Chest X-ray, PA view. Patient: 58 years old, sex M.
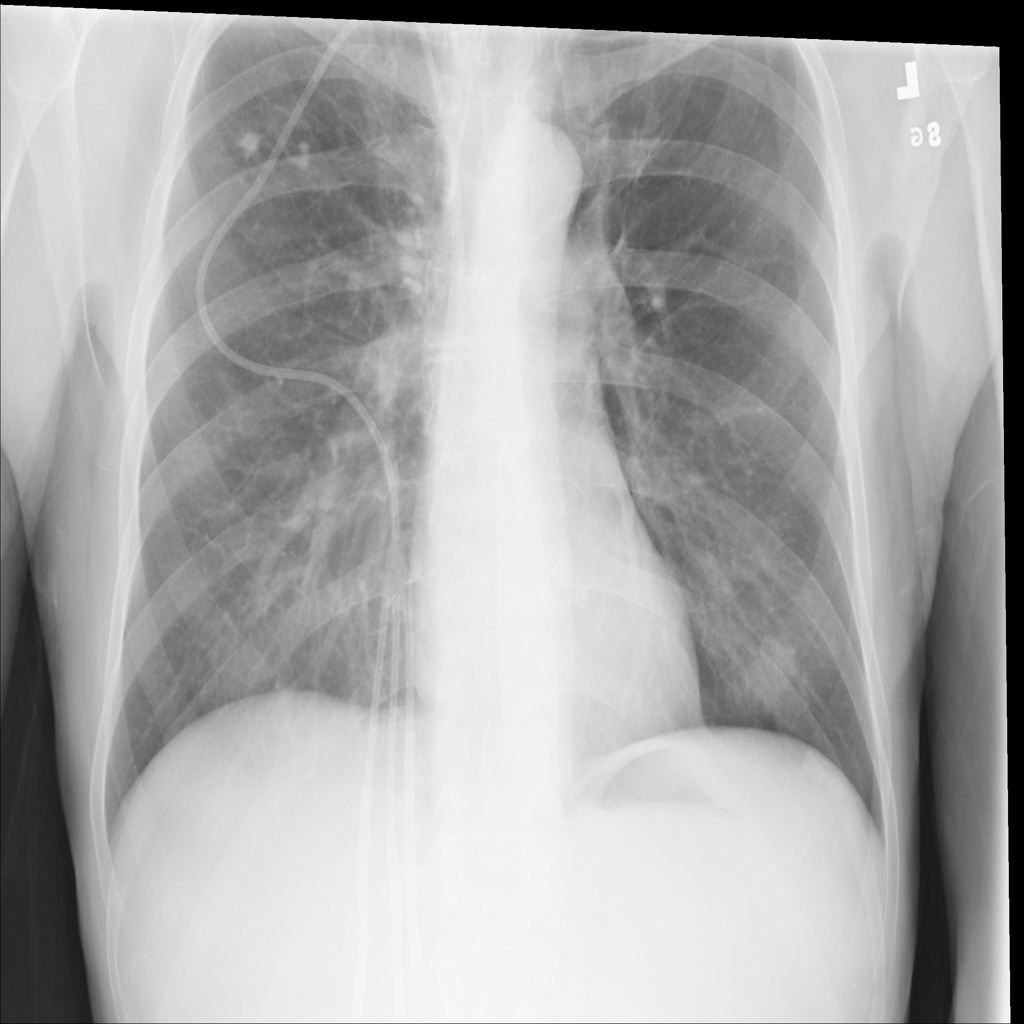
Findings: No Finding